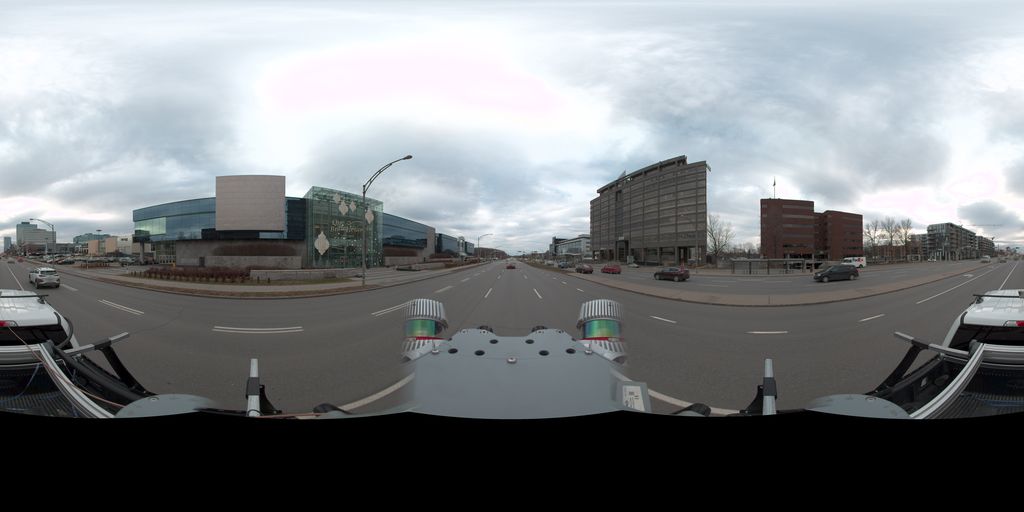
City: quebec_city